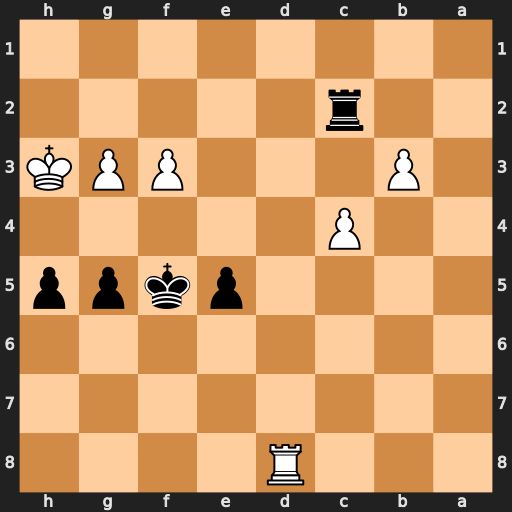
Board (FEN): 3R4/8/8/4pkpp/2P5/1P3PPK/2r5/8
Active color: b
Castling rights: -
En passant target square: -
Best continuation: g4+ fxg4+ hxg4+ Kh4 Rh2#